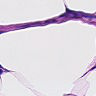
Metastatic tissue present: no